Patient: sex M, age 45
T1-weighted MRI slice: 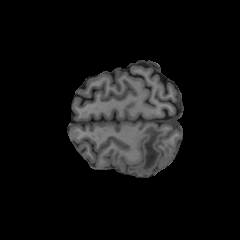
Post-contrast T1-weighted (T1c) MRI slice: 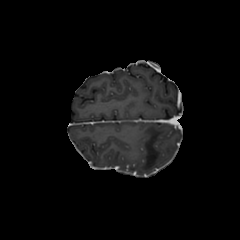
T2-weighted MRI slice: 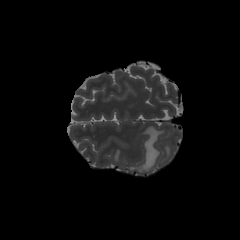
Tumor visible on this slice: yes
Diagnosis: Astrocytoma, IDH-wildtype
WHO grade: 2